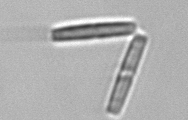
Label: Thalassionema